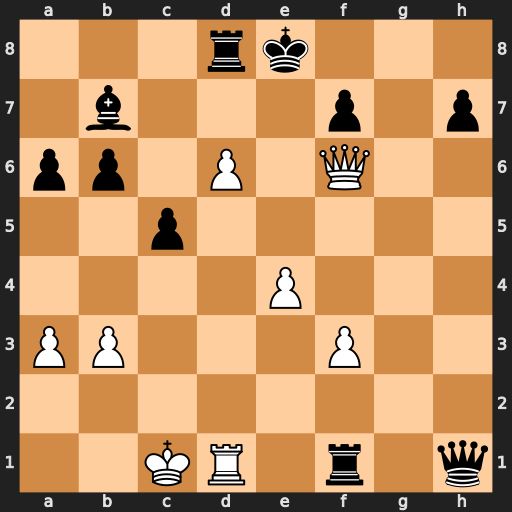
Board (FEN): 3rk3/1b3p1p/pp1P1Q2/2p5/4P3/PP3P2/8/2KR1r1q
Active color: w
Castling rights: -
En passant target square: -
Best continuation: Qe7#